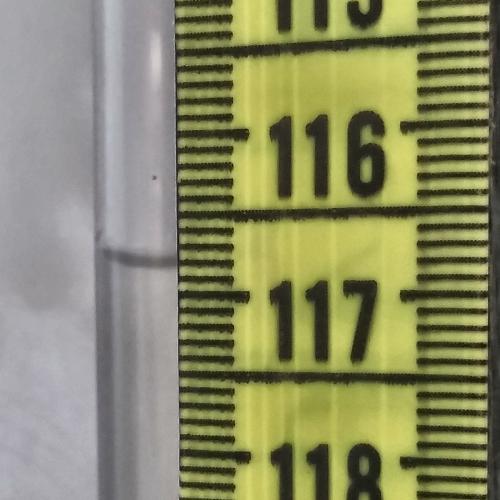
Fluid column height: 116.8 cm